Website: bh-photo
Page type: address-validator
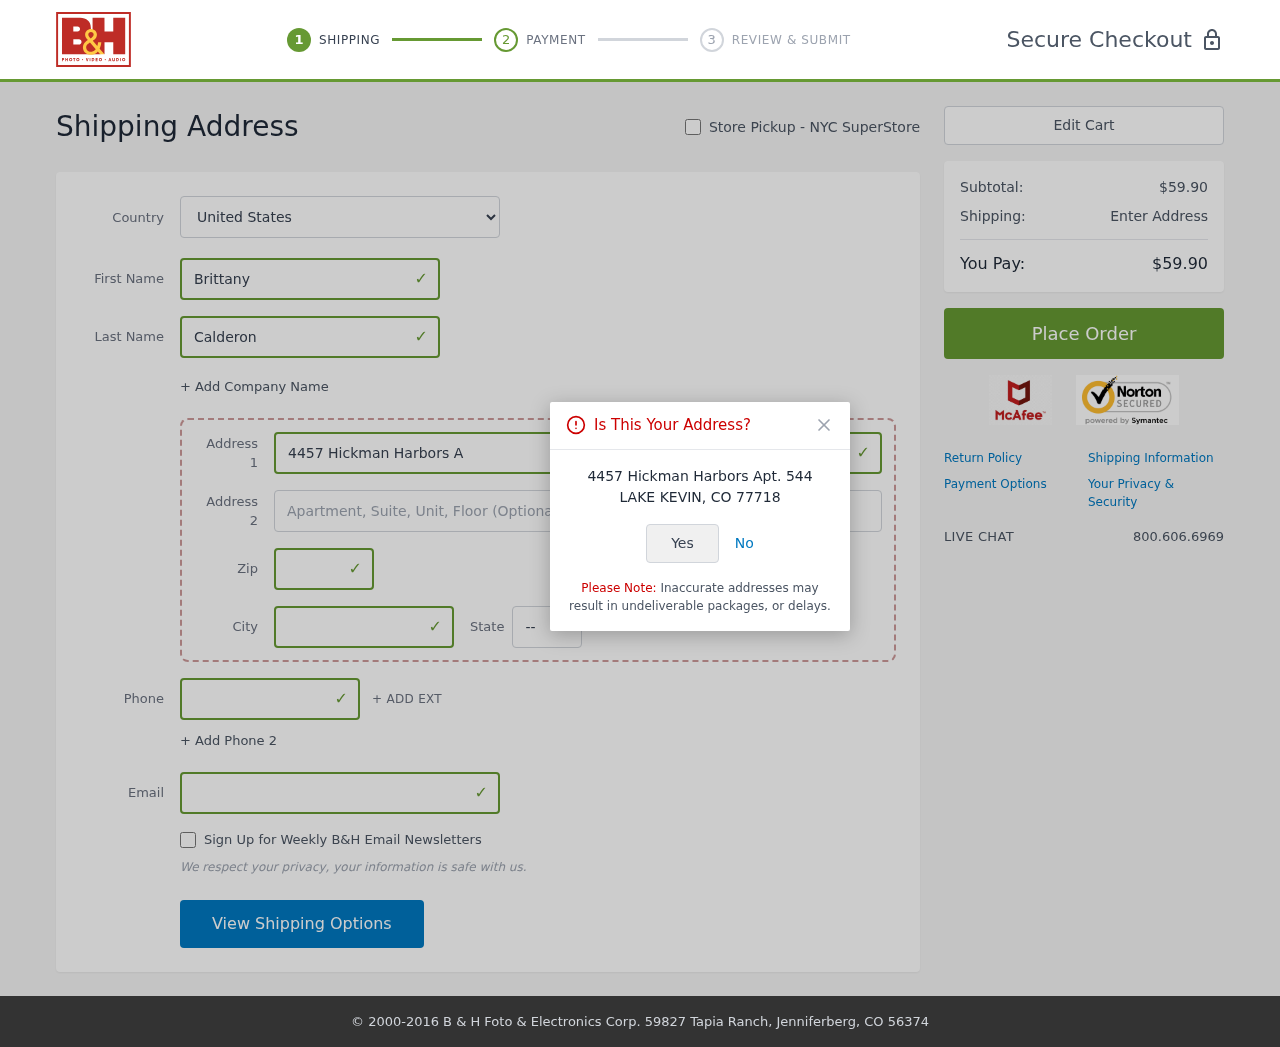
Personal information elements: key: PII_CITY
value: Lake Kevin
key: PII_COUNTRY
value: United States
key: PII_EMAIL
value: brittany.calderon@yahoo.com
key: PII_FIRSTNAME
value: Brittany
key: PII_LASTNAME
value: Calderon
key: PII_PHONE
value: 7312457471
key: PII_POSTCODE
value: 77718
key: PII_STATE_ABBR
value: CO
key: PII_STREET
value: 4457 Hickman Harbors Apt. 544
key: PII_STREET2
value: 0774 Kristin Way Apt. 263
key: PII_CITY_CONFIRM
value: LAKE KEVIN
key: PII_POSTCODE_FULL
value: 77718
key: PII_POSTCODE_NUMERIC
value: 77718
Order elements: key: ORDER_SUBTOTAL
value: $59.90
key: ORDER_TOTAL
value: $59.90